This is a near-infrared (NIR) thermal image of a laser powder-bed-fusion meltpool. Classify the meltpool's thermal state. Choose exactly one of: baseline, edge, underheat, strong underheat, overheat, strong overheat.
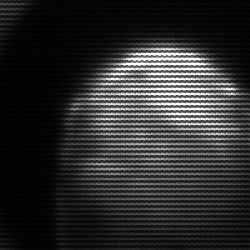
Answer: edge